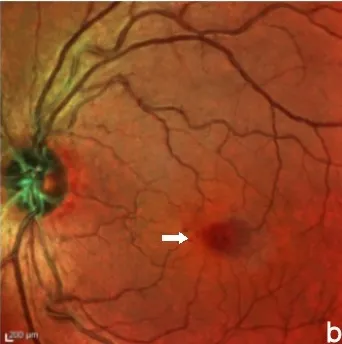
Multicolour composite images (MC) and blue reflectance images. In the left eye MC composite image, the microaneurysms were clearly seen as dark red dots (arrow) (b).
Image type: ophthalmic_imaging (fundus_photograph)